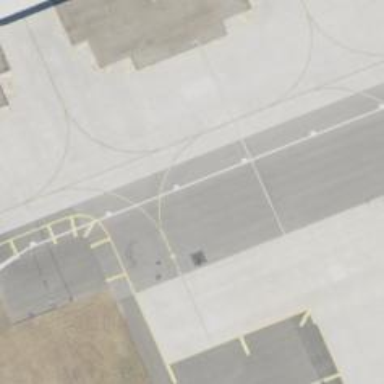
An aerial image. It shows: Image of taxiway at airport.